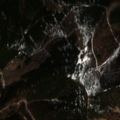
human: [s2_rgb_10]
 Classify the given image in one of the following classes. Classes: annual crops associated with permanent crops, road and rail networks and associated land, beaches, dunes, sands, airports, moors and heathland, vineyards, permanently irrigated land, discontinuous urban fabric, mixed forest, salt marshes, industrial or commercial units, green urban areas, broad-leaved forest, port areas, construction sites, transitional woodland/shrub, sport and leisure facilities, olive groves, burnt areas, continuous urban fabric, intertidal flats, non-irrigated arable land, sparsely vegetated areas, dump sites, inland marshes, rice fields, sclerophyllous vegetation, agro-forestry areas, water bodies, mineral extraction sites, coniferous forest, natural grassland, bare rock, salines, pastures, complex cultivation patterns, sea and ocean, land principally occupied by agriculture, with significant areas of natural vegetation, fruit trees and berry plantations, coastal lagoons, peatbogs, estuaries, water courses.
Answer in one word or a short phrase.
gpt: broad-leaved forest, coniferous forest, moors and heathland